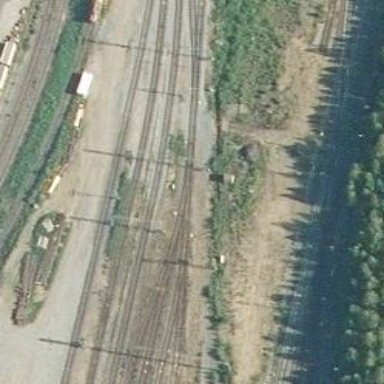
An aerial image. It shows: Abandoned railway yard.